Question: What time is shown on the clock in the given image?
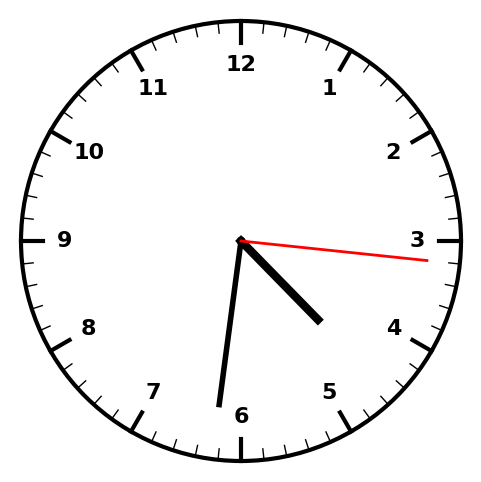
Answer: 04:31:16